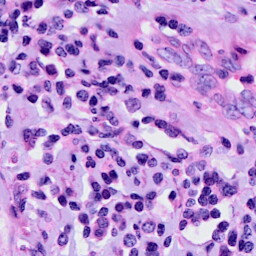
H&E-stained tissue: Cervix